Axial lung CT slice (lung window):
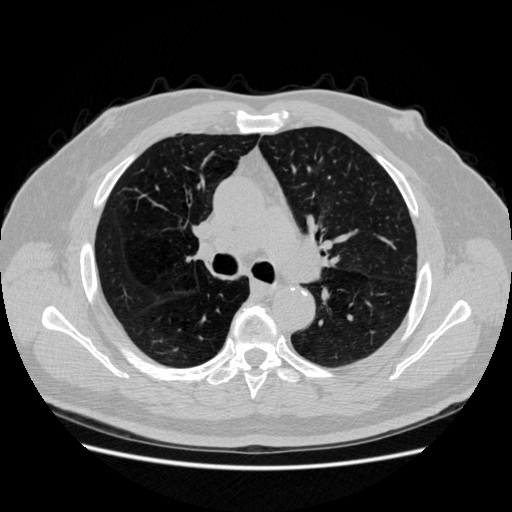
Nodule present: no